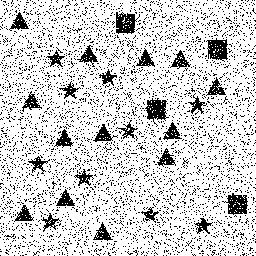
Squares: 4
Triangles: 13
Stars: 10
Total shapes: 27